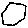
Label: hexagon